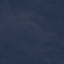
Land use / land cover class: SeaLake